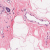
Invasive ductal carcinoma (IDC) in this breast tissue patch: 0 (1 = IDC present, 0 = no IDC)